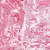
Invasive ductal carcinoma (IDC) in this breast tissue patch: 0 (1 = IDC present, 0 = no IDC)